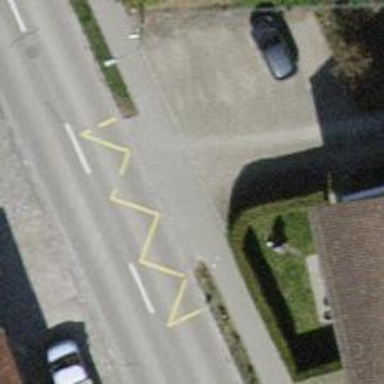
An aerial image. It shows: Bus stop with platform for public transport.